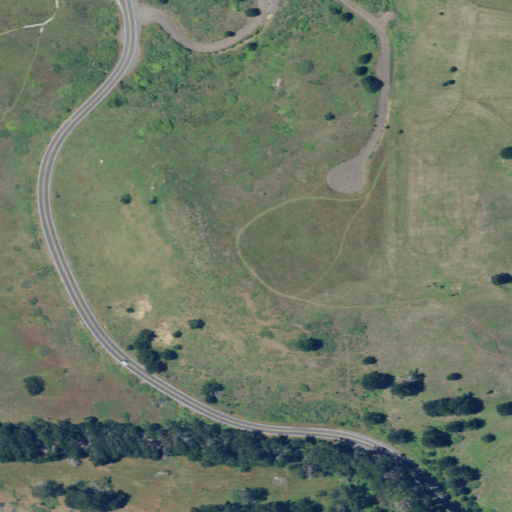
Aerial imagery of mountain in California named Navarro Head containing grassland, shrub, open development, low intensity development, evergreen forest, herbaceous wetlands, and medium intensity development